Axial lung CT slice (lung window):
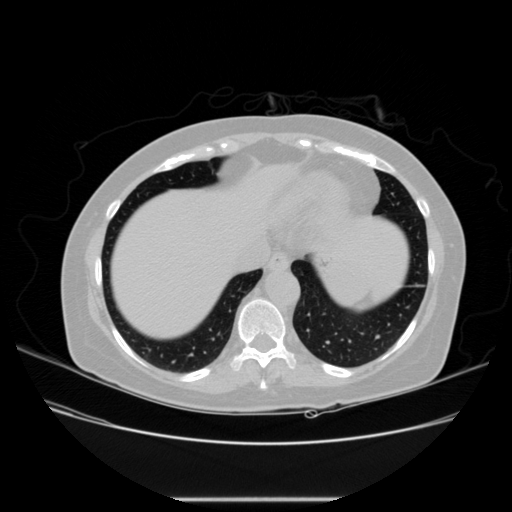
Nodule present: no